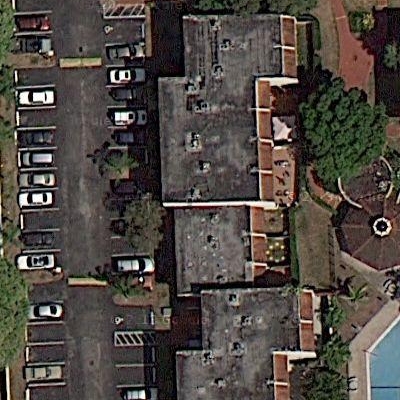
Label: cIndustry